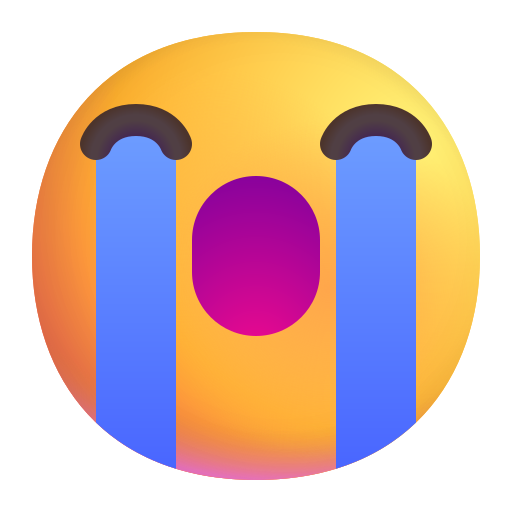
loudly crying face color